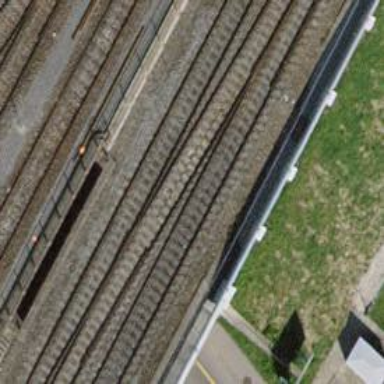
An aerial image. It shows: Railway bridge with electrified contact line. There is one track on the bridge.